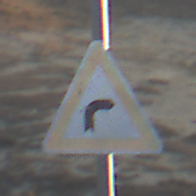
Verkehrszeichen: KurveRechts
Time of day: SunriseSunset
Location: Outdoor (Nature)
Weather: PartlyCloudy
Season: NotSpecified
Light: Natural